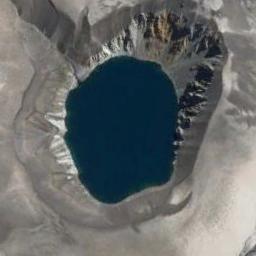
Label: lake